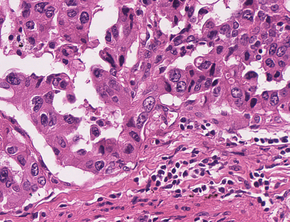
Tumor epithelial tissue: yes
Tumor-associated stroma tissue: yes
Normal tissue: no